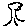
Label: tree